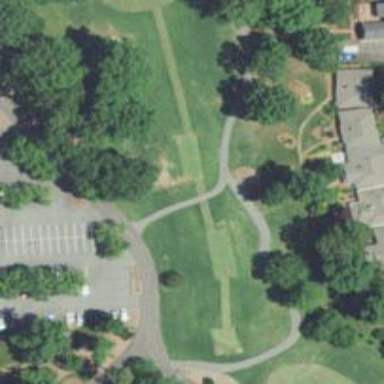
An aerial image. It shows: Path for both road and golf.